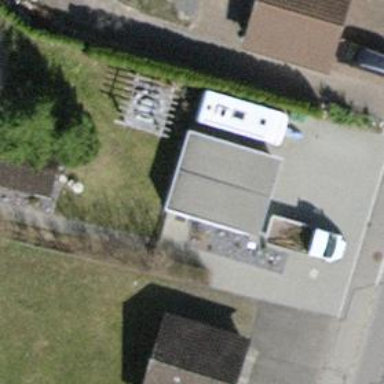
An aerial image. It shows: Garage building.